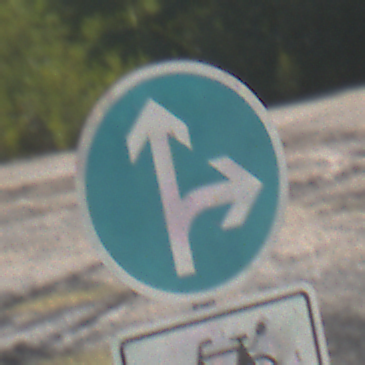
Verkehrszeichen: VorgeschriebeneFahrtrichtungGeradeausOderRechts
Zusatzzeichen unten: EinspurigeFahrzeugeFrei4
Umgebung: Outdoor, Nature
Tageszeit: Midday
Wetter: Clear
Licht: Natural
Jahreszeit: Summer
Kontrast: HighContrast